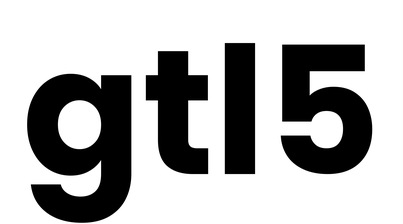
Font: Poppins-Bold